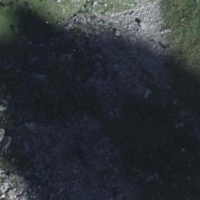
EUNIS habitat code: 48
Species observed at this site:
Petasites albus